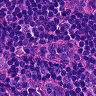
Metastatic tissue present: no